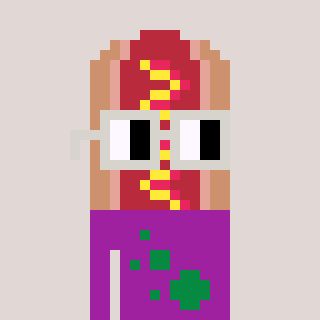
a pixel art character with square light gray glasses, a hotdog-shaped head and a magenta-colored body on a warm background